Question: ProductTable
'''
public function up()
{
Schema::create('product', function (Blueprint $table) {
$table->increments('id');
$table->string('name');
$table->string('description');
$table->string('type');
$table->integer('size');
$table->integer('price');
$table->string('image')->nullable();
$table->timestamps();
});
}
'''
When I hit submit, I got error saying base table not found

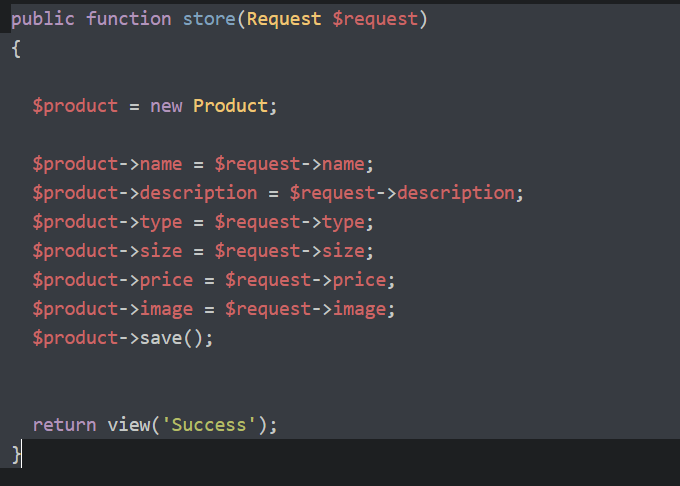
Answer: Laravel can not find the prular form of the table name that you used, just specify your table name on your model like so; And check your view aswell make sure on your resource/view you have a file named successs.blade.php
'''
public $table = "yourTableName";
'''